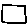
Label: square